Question:
I am developing an Area chart like the following and facing the following issue.
- curve shape is not looking proper, i need a smooth curve. - X-axis values are Dynamic, it May start with 40 or May be 60 or
any other value.how to calculate that ?
Any Help will be greatly Appreciated.
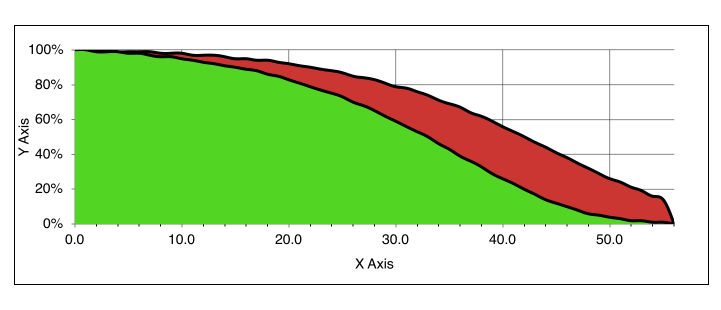
Answer: To make the line smoother, either give it more data points or make a curved plot.
'''
plot.interpolation = CPTScatterPlotInterpolationCurved;
'''
If you know the range of data values, just set the 'xRange' directly. Remember to set the location to the 'min' value and the length to '(max - min)'. You can also have the graph scale the plot space for you.
'''
[plotSpace scaleToFitPlots:[graph allPlots]];
'''